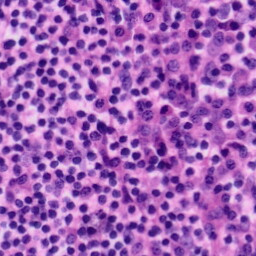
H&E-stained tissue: Tonsil